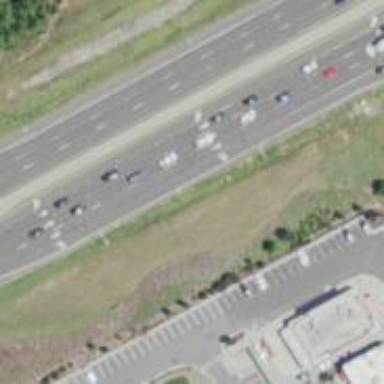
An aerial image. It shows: Expressway with asphalt surface classified as trunk highway.